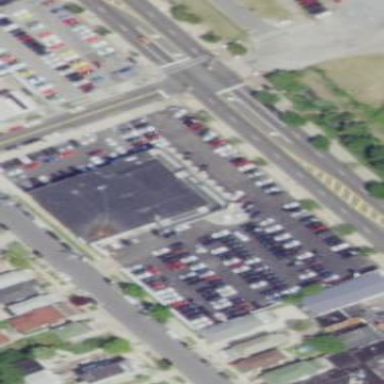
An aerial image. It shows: Building housing car shop.